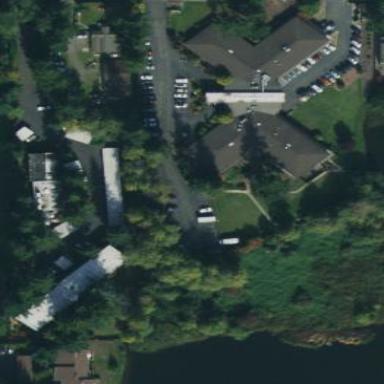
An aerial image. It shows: Residential building that serves as nursing home.